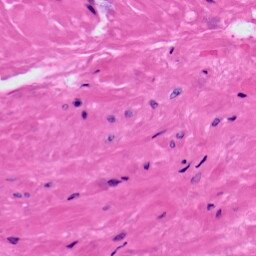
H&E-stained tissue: Prostate